Question: The auto-pagination infinite scrolling script has a variable called 'offset'. I want to pass it to the 'scrollPagination' method , but I don't know how to do it.
I need to do this because the 'offset' variable changes inside the 'afterLoad' section, and right now the 'offset' for the 'contentPage' parameter is always 0.
'''
var offset = 0;
$('#stuffhere').scrollPagination({
'contentPage': 'themes/[var.theme]/ajaxcontrols.php?page=products&offset='+offset, // the page where you are searching for results
},
'afterLoad': function(elementsLoaded, offset){ // after loading, some function to animate results and hide a preloader div
offset = offset + [var.homelist]; alert(offset);
}
});
'''
Here's the result I'm getting.

I know variable scope. I want to pass the variable 'offset' to '.scrollPagination({' and just don't know how to do it. Using '.scrollPagination function(offset){' doesn't work.
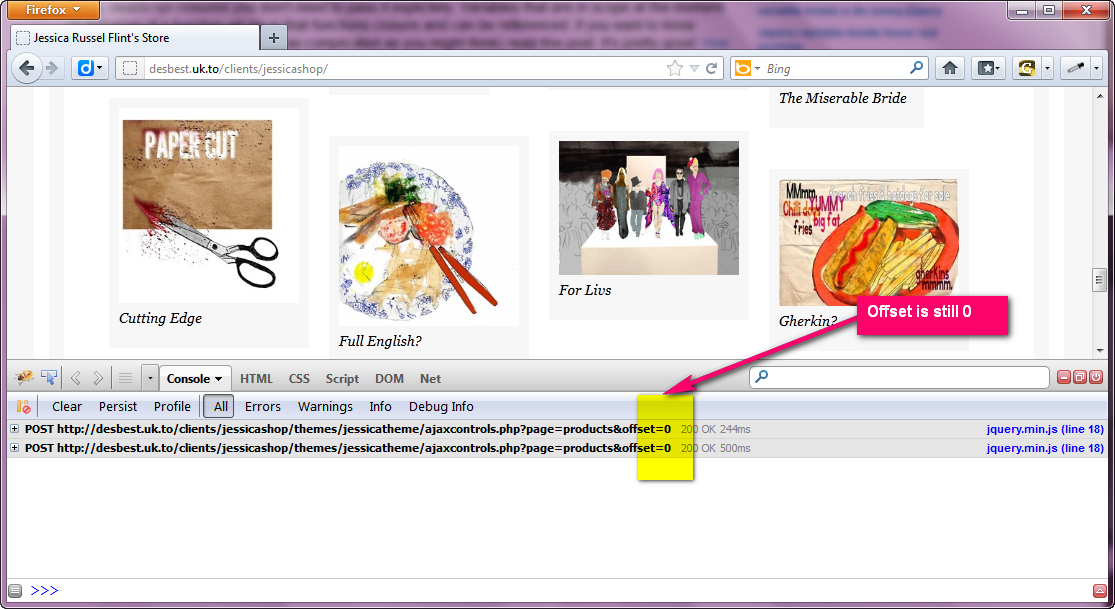
Answer: Better yet... Use before load, removing the original contentPage string. Otherwise the search will often be duplicated. Example:
'''
'beforeLoad': function(){ // before load function, you can display a preloader div
$('#loading').fadeIn();
offset += 10;
this.contentPage = "democontent.php?offset=" + offset;
},
'''
# Update
You know, I think there's actually a simpler solution in this case that doesn't require hacking the plugin or even monkeypatching it:
'''
// Inside afterLoad
offset += 8;
this.contentPage = "..." + offset;
'''
I just noticed that 'afterLoad' is called as 'opts.afterLoad', which in this case should bind 'this' to 'opts' inside the function.
# Original Answer
Ok, it looks to me like the URL you intially pass to the ScrollPagination plugin is used for every request, and not exposed externally for you to change in between requests (e.g. in your 'afterLoad'). You could hack the plugin to allow that, or monkeypatch it with a new 'loadContent()', e.g.:
'''
var offset = 0;
var loadContent = $.fn.scrollPagination.loadContent;
$.fn.scrollPagination.loadContent = function ( obj, opts ) {
opts.contentPage = 'themes/jessicatheme/ajaxcontrols.php?page=products&offset=' + offset;
return loadContent.call( this, obj, opts );
};
$( '#stuffhere' ).scrollPagination({
...
'''
I'd think about contacting the plugin author to see if they'll release it under the MIT or Simplified BSD license, so that it can be modified and distributed.